Question: I am trying to get a window to popup when you click that small box beside a field in my subform table, and then click the button "more info". This form would pop up with all the extra information about that record; in text boxes so you can edit it. On this form it pops out, it only has a button that has back and when you click back, it saves all the changes made in the text boxes in the record you were viewing more information about... and updates it. It then brings back up the previous form, and updates the subform on that form so it shows all changes made to the table. I am not looking for the More Info button to show more info for all records. I am looking for it to bring up more info for that one record you selected only, and to get more info on another, you must click back and select a new one. How would I go about setting up the More Info button so it pops up the new form with the information?
For an example of what I mean by pressing the more info button, here is a picture:
In the picture, it is a table. Clicking that small space highlights the whole record, and you are able to push DEL on your keyboard to delete the record (though that doesn't matter in the case, just pointing out it's a table.)

---
Code I have in my More Info button:
'''
Private Sub CustomerMoreInfoBtn_Click()
On Error Resume Next
DoCmd.Close acForm, "CustomerInfoF"
DoCmd.DeleteObject acQuery, "CustomerMoreInfoQ"
On Error GoTo Err_CustomerMoreInfoBtn_Click
Dim qdef As DAO.QueryDef
Set qdef = CurrentDb.CreateQueryDef("CustomerMoreInfoQ", _
"SELECT * " & _
"FROM CustomersT " & _
"WHERE CustomerID = " & txtCustID.Value)
DoCmd.OpenForm "CustomerInfoF"
Exit_CustomerMoreInfoBtn_Click:
Exit Sub
Err_CustomerMoreInfoBtn_Click:
MsgBox Err.Description
Resume Exit_CustomerMoreInfoBtn_Click
End Sub
'''
Code in the form it self:
'''
Private Sub Form_Close()
On Error Resume Next
DoCmd.DeleteObject acQuery, "CustomerMoreInfoQ"
End Sub
'''
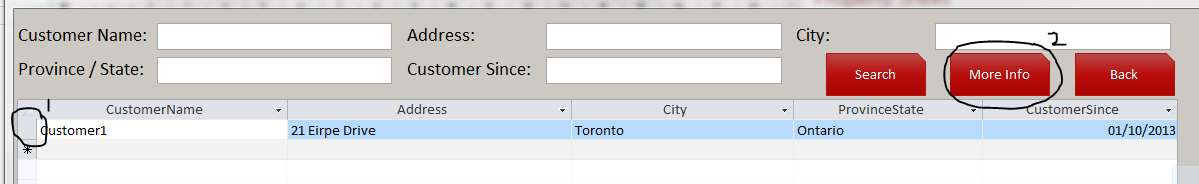
Answer: In the below example your button is named 'cmdMoreInfo'. When you click on the button it creates the 'MyCustDetail' query based on the value of the customer id. Then it opens the 'frm_CustDetailEdit' form. Set the forms to 'MyCustDetail'.
In order to be able to create the query it must not already exist. Therefore, I check beforehand and delete it if it exists. Also, when closing the main form it also will delete the query since it would no longer be needed anyway.
'''
Private Sub cmdMoreInfo_Click()
On Error Resume Next
DoCmd.Close acForm, "frm_CustDetailEdit"
DoCmd.DeleteObject acQuery, "MyCustDetail"
On Error GoTo Err_cmdMoreInfo_Click
Dim qdef As DAO.QueryDef
Set qdef = CurrentDb.CreateQueryDef("MyCustDetail", _
"SELECT * " & _
"FROM tbl_Customer " & _
"WHERE CustomerID = " & txtCustID.value)
DoCmd.OpenForm "frm_CustDetailEdit"
Exit_cmdMoreInfo_Click:
Exit Sub
Err_cmdMoreInfo_Click:
MsgBox Err.Description
Resume Exit_cmdMoreInfo_Click
End Sub
Private Sub Form_Close()
On Error Resume Next
DoCmd.DeleteObject acQuery, "MyCustDetail"
End Sub
'''